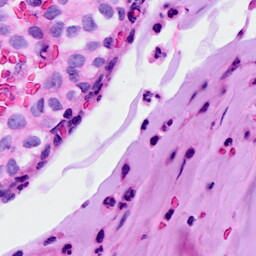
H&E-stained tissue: Breast